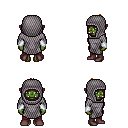
a pixel art fantasy rpg character, female body template, orc, green skin, chain mail, red pants, brunette short mohawk hairstyle, chain hood, white cloth bracers, maroon shoes, four views (front, back, left, right), 2x2 character sprite sheet, small pixel art, hard edges, no anti-aliasing